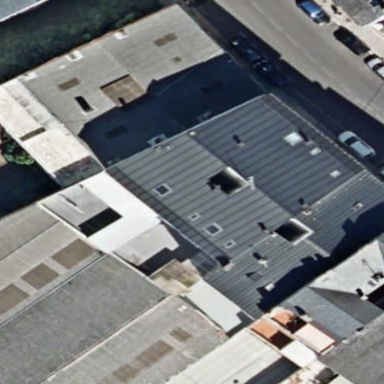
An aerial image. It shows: Warehouse building.